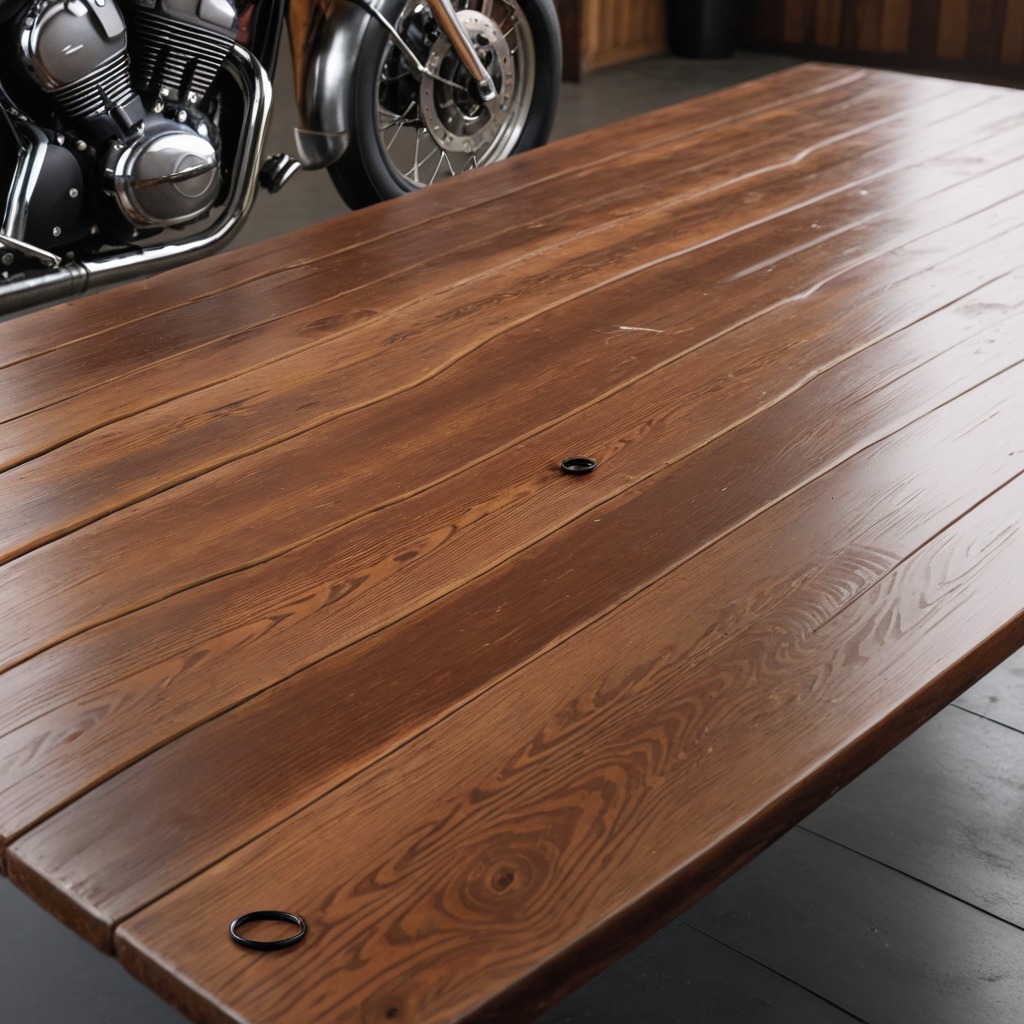
A rubber O-ring is lying on the wooden table.